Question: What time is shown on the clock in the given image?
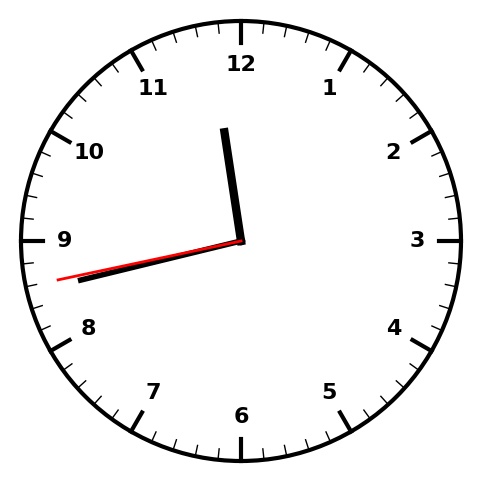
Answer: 11:42:43